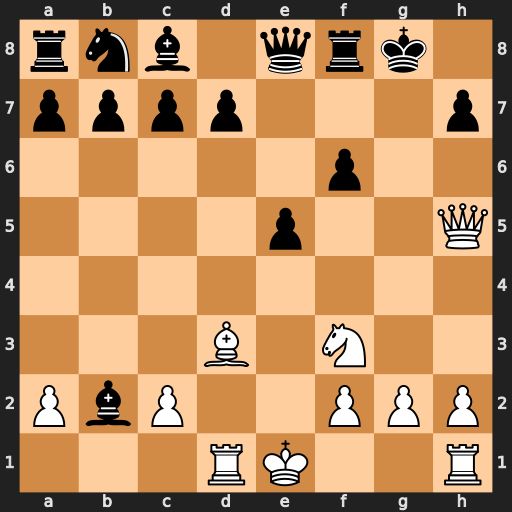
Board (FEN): rnb1qrk1/pppp3p/5p2/4p2Q/8/3B1N2/PbP2PPP/3RK2R
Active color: w
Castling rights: K
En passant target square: -
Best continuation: Qxh7#